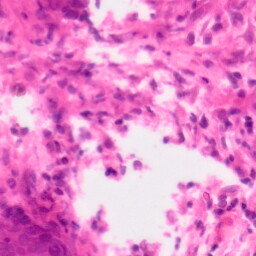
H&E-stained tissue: Colon